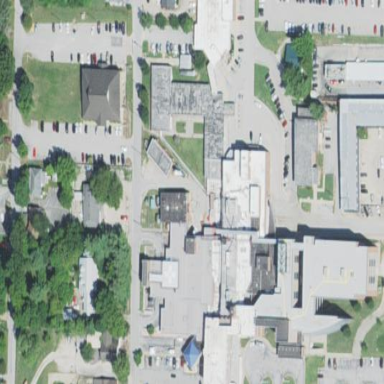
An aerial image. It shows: Hospital with helipad.